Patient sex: M
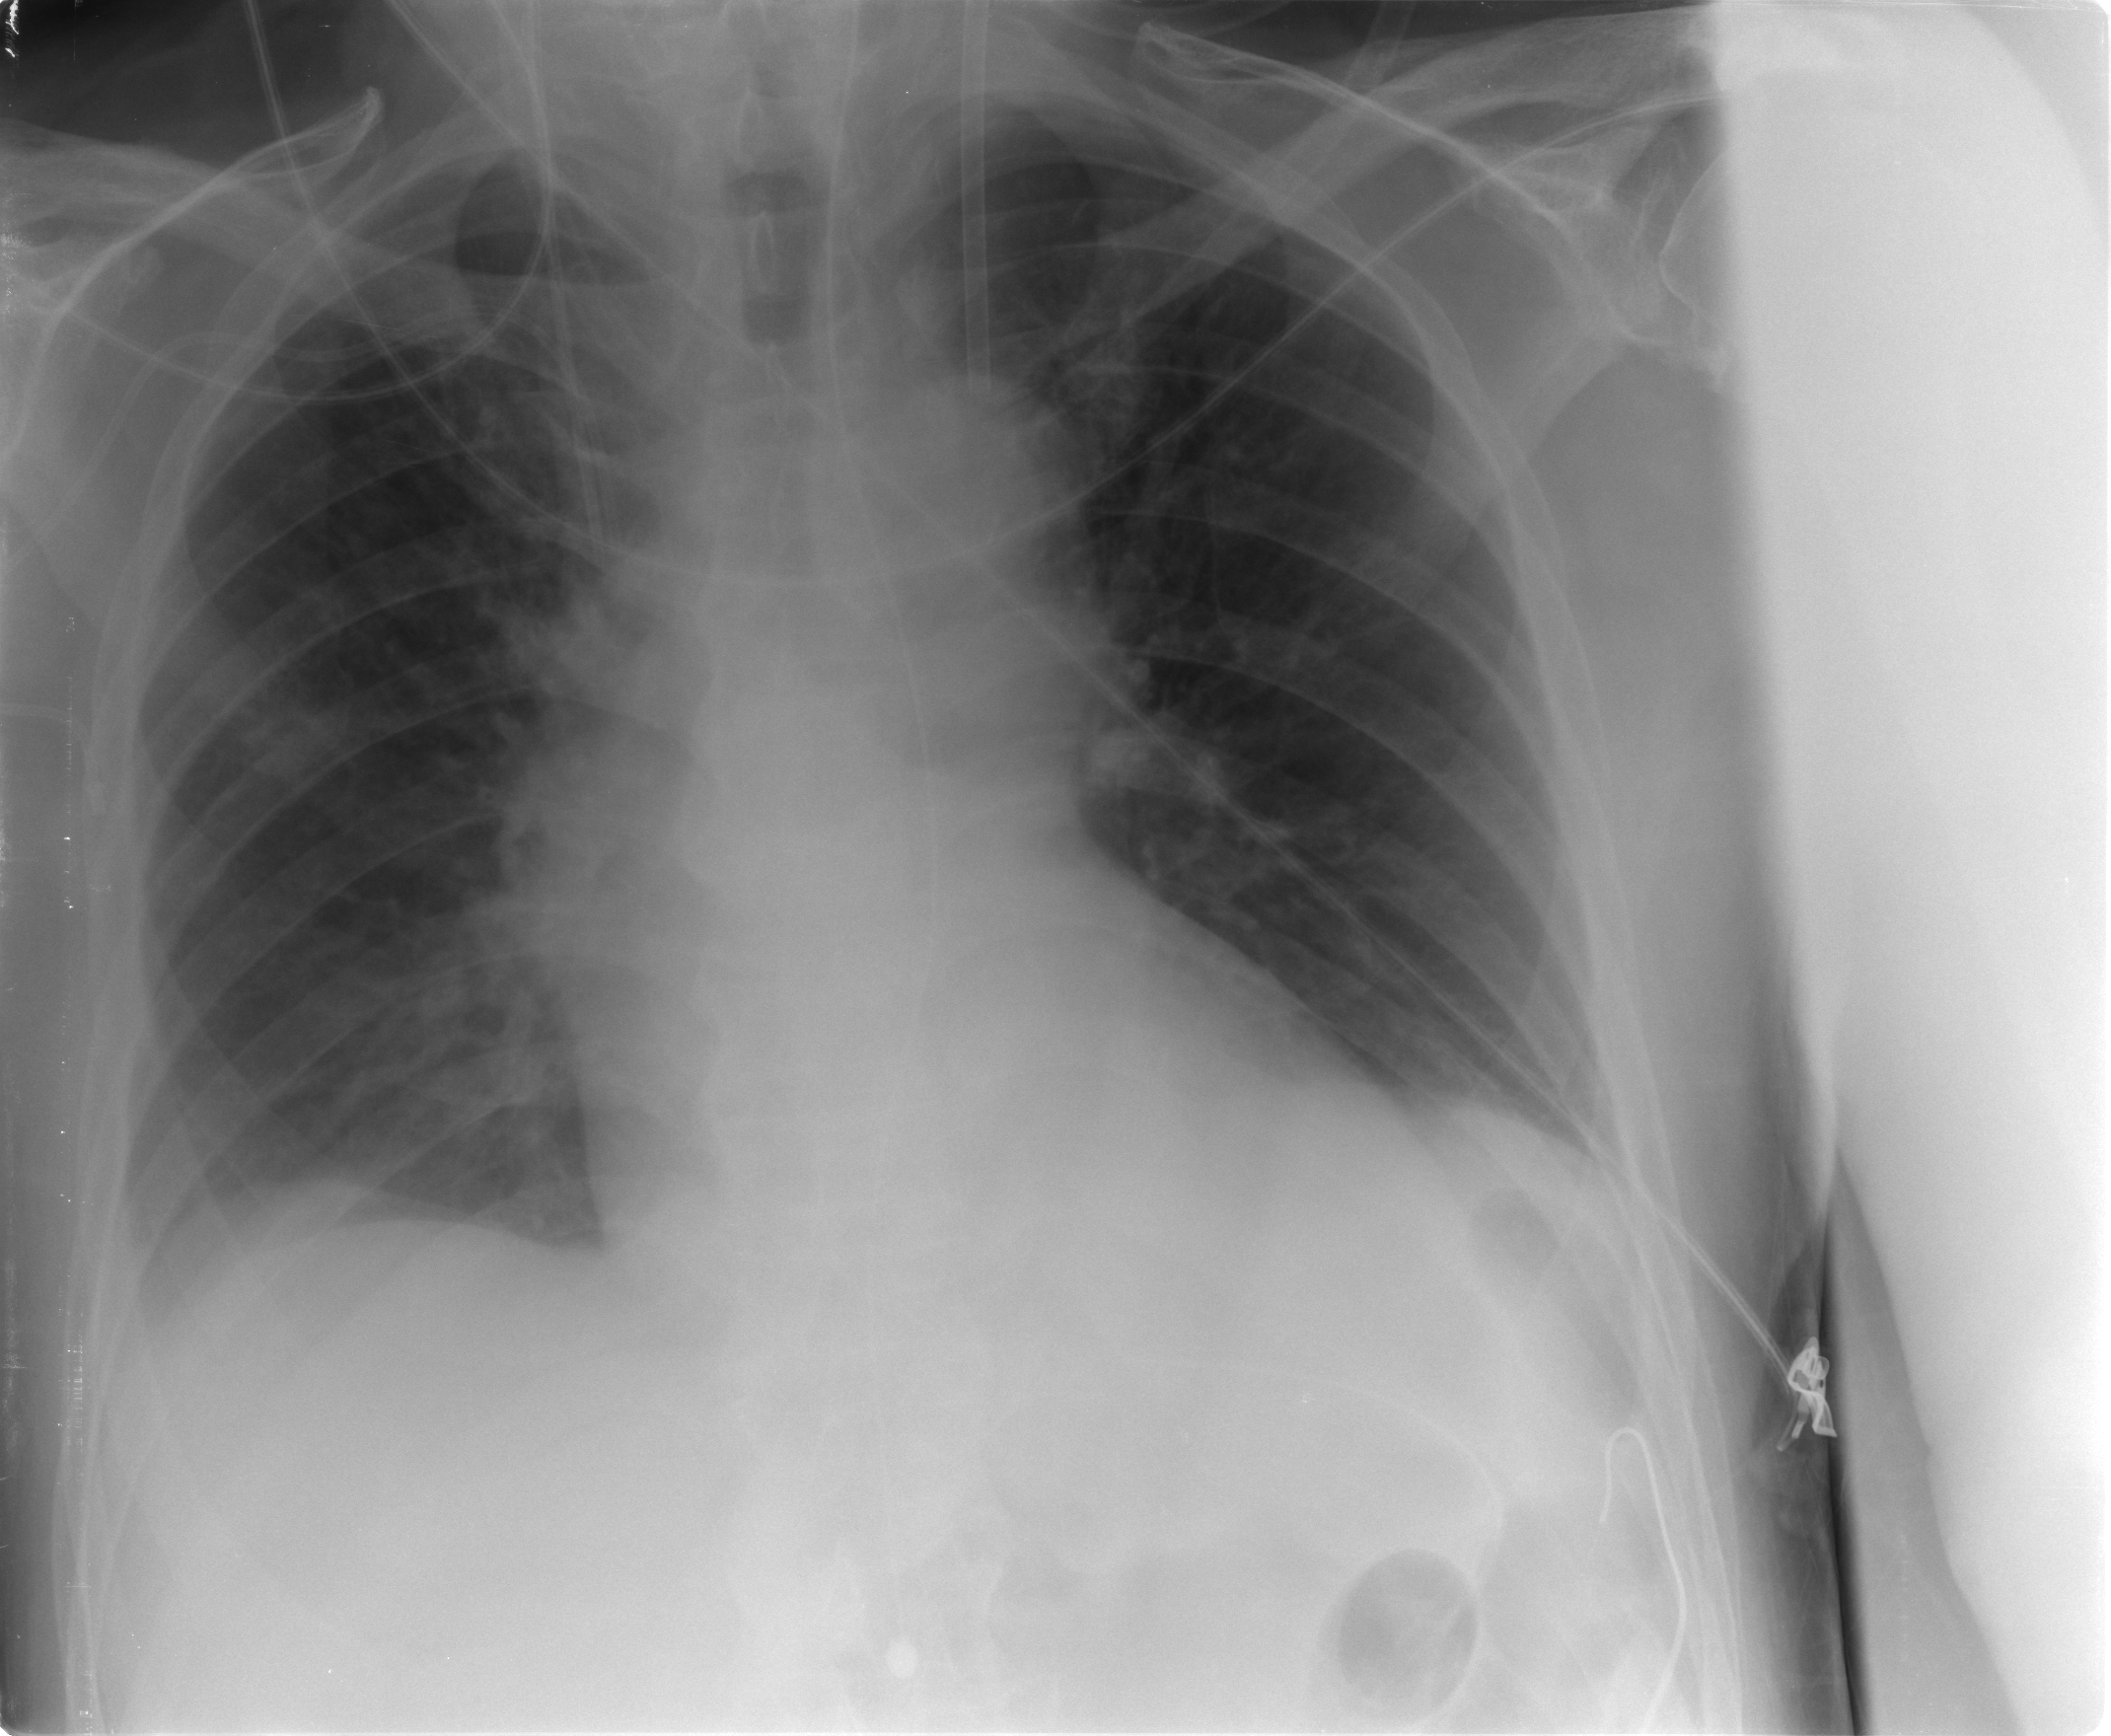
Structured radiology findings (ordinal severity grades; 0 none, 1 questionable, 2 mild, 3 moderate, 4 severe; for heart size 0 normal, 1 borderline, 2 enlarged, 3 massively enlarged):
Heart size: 0
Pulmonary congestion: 1
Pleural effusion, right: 0
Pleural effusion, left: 0
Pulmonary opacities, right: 0
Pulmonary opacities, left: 0
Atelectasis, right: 0
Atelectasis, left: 0